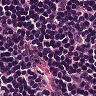
Metastatic tissue present: no